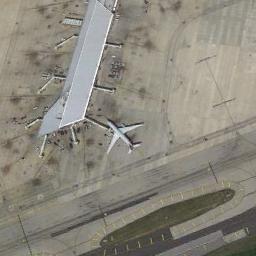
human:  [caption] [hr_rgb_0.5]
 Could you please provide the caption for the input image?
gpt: The plane is in the middle of the terminal and the runway .

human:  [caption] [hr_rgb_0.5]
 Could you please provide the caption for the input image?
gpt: A plane parked on the open area next to the terminal and a runway behind the plane .

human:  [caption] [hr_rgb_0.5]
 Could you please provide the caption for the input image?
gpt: A white plane is parked at the gate .

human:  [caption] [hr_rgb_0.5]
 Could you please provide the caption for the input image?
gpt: An airplane was parked on the airport beside the runway .

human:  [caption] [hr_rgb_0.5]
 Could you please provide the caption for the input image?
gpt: An aircraft is located next to an irregular building .